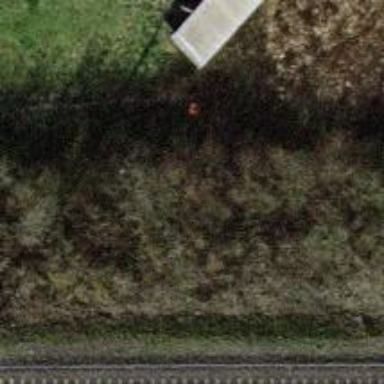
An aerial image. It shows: Pole with roof-covered pipeline marker.